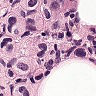
Metastatic tissue present: yes